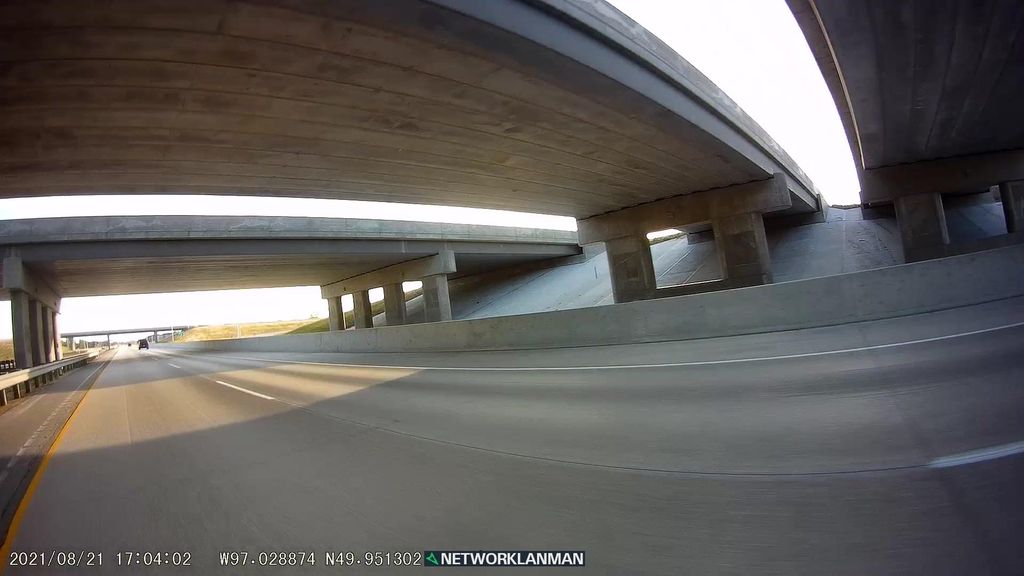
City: winnipeg